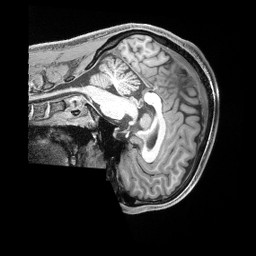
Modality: T1w
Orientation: sagittal
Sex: male
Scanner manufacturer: siemens
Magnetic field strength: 3 T
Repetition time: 2.4 s
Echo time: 0.00222 s